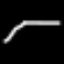
Label: octagon